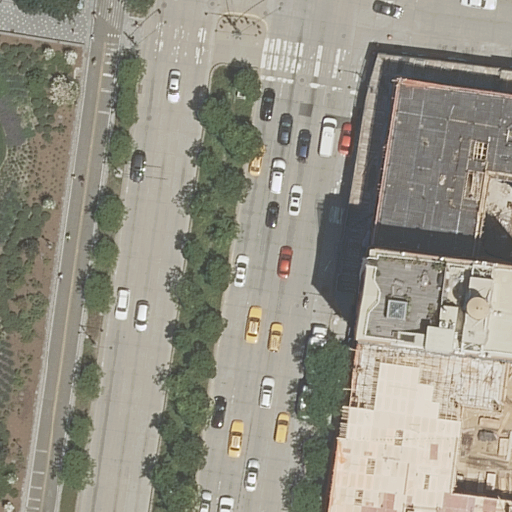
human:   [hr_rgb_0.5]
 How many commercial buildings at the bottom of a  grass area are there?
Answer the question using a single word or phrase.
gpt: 0

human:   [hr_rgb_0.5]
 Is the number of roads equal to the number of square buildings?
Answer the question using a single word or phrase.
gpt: no

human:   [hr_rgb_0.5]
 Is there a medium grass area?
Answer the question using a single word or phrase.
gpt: yes

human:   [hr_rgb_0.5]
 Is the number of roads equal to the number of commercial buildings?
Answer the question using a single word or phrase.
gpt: no

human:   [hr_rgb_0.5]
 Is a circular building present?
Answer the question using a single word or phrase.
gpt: no

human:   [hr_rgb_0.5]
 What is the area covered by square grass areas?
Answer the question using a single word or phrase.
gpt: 0m2

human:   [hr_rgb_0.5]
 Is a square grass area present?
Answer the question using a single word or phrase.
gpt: no

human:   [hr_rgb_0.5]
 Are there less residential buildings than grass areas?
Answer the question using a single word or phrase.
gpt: yes

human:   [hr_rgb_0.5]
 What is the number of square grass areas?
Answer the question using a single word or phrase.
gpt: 0

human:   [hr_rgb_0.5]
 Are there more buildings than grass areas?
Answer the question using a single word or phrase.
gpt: no

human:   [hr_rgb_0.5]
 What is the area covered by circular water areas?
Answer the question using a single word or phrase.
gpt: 0m2

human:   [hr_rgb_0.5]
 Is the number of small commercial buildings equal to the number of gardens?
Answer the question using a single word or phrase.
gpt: no

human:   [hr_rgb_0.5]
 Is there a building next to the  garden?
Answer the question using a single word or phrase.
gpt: yes

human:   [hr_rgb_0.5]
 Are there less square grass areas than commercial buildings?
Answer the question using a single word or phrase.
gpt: no

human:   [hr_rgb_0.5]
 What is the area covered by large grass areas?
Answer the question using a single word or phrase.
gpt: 1670m2

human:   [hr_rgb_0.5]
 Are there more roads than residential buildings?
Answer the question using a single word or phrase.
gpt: yes

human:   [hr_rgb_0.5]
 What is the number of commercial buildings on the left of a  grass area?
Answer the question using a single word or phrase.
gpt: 0

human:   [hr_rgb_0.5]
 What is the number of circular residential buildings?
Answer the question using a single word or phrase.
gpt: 0

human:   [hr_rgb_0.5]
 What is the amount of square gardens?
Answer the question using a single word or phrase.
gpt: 0

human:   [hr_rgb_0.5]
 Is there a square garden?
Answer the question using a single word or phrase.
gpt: no

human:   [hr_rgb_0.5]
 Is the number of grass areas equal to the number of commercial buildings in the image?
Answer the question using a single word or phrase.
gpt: no

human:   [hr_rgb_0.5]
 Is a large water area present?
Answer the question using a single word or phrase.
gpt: no

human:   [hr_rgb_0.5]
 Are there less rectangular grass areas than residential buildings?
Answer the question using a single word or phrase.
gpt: no

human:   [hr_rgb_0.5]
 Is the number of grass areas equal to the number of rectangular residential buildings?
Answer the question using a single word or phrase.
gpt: no

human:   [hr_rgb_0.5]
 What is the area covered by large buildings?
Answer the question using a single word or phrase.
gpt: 2270m2

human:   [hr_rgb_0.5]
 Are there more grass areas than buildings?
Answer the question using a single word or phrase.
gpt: yes

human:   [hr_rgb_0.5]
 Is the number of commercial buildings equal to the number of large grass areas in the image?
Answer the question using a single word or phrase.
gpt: no

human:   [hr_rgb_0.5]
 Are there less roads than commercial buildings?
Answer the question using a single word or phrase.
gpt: no

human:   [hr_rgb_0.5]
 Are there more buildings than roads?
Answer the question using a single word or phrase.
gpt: no

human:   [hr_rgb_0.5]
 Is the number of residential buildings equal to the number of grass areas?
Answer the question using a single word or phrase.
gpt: no

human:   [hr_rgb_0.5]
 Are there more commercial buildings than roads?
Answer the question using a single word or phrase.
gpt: no

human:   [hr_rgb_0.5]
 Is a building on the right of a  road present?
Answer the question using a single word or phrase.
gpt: yes

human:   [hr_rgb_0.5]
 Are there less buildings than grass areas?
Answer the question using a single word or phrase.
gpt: yes

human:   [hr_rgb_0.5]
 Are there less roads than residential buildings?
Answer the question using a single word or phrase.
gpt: no

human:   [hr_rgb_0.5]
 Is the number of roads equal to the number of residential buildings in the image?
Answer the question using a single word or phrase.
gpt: no

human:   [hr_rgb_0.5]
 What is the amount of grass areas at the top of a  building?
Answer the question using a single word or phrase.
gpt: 1